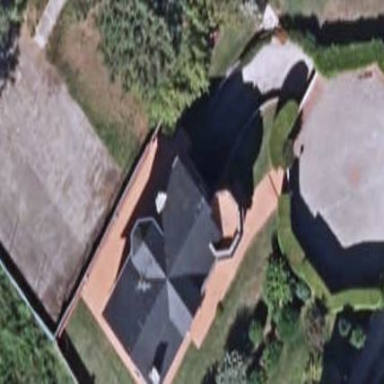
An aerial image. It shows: Simple house.